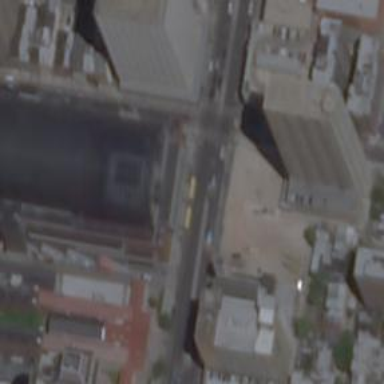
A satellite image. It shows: Building with rounded roof.